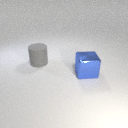
large blue metal cube to the right of large gray rubber cylinder